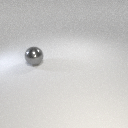
large gray metal sphere